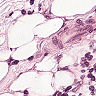
Metastatic tissue present: yes